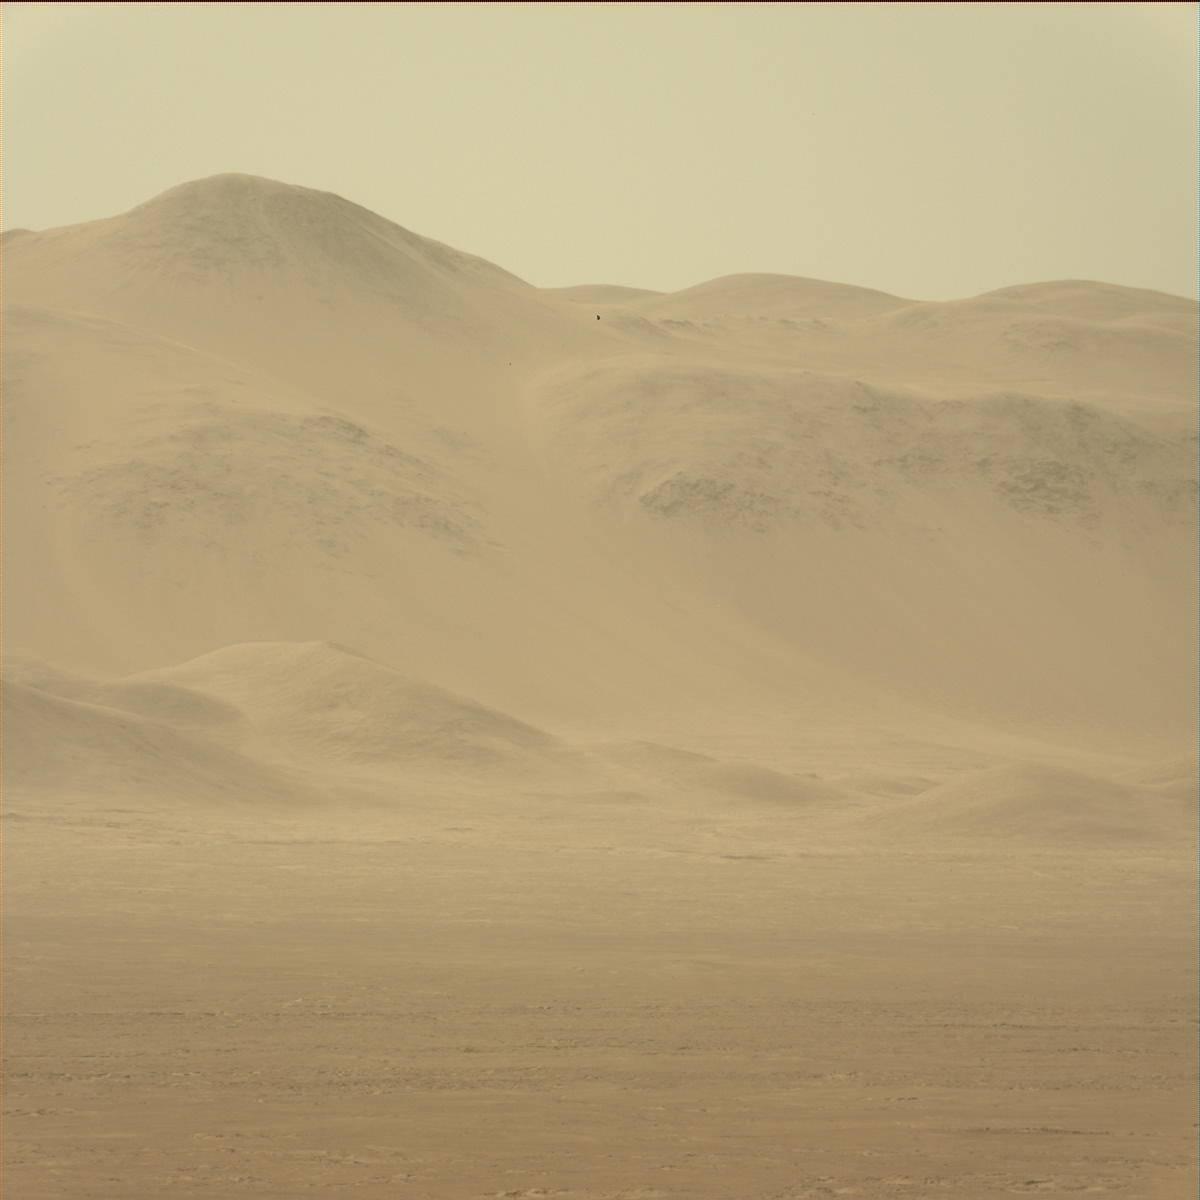
Terrain classes present: Ridge, Sky